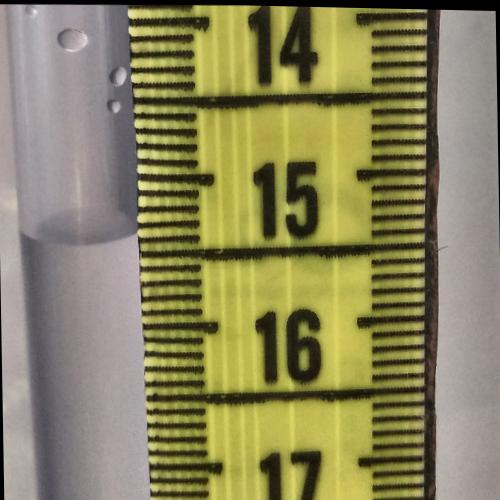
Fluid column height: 15.4 cm